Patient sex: F
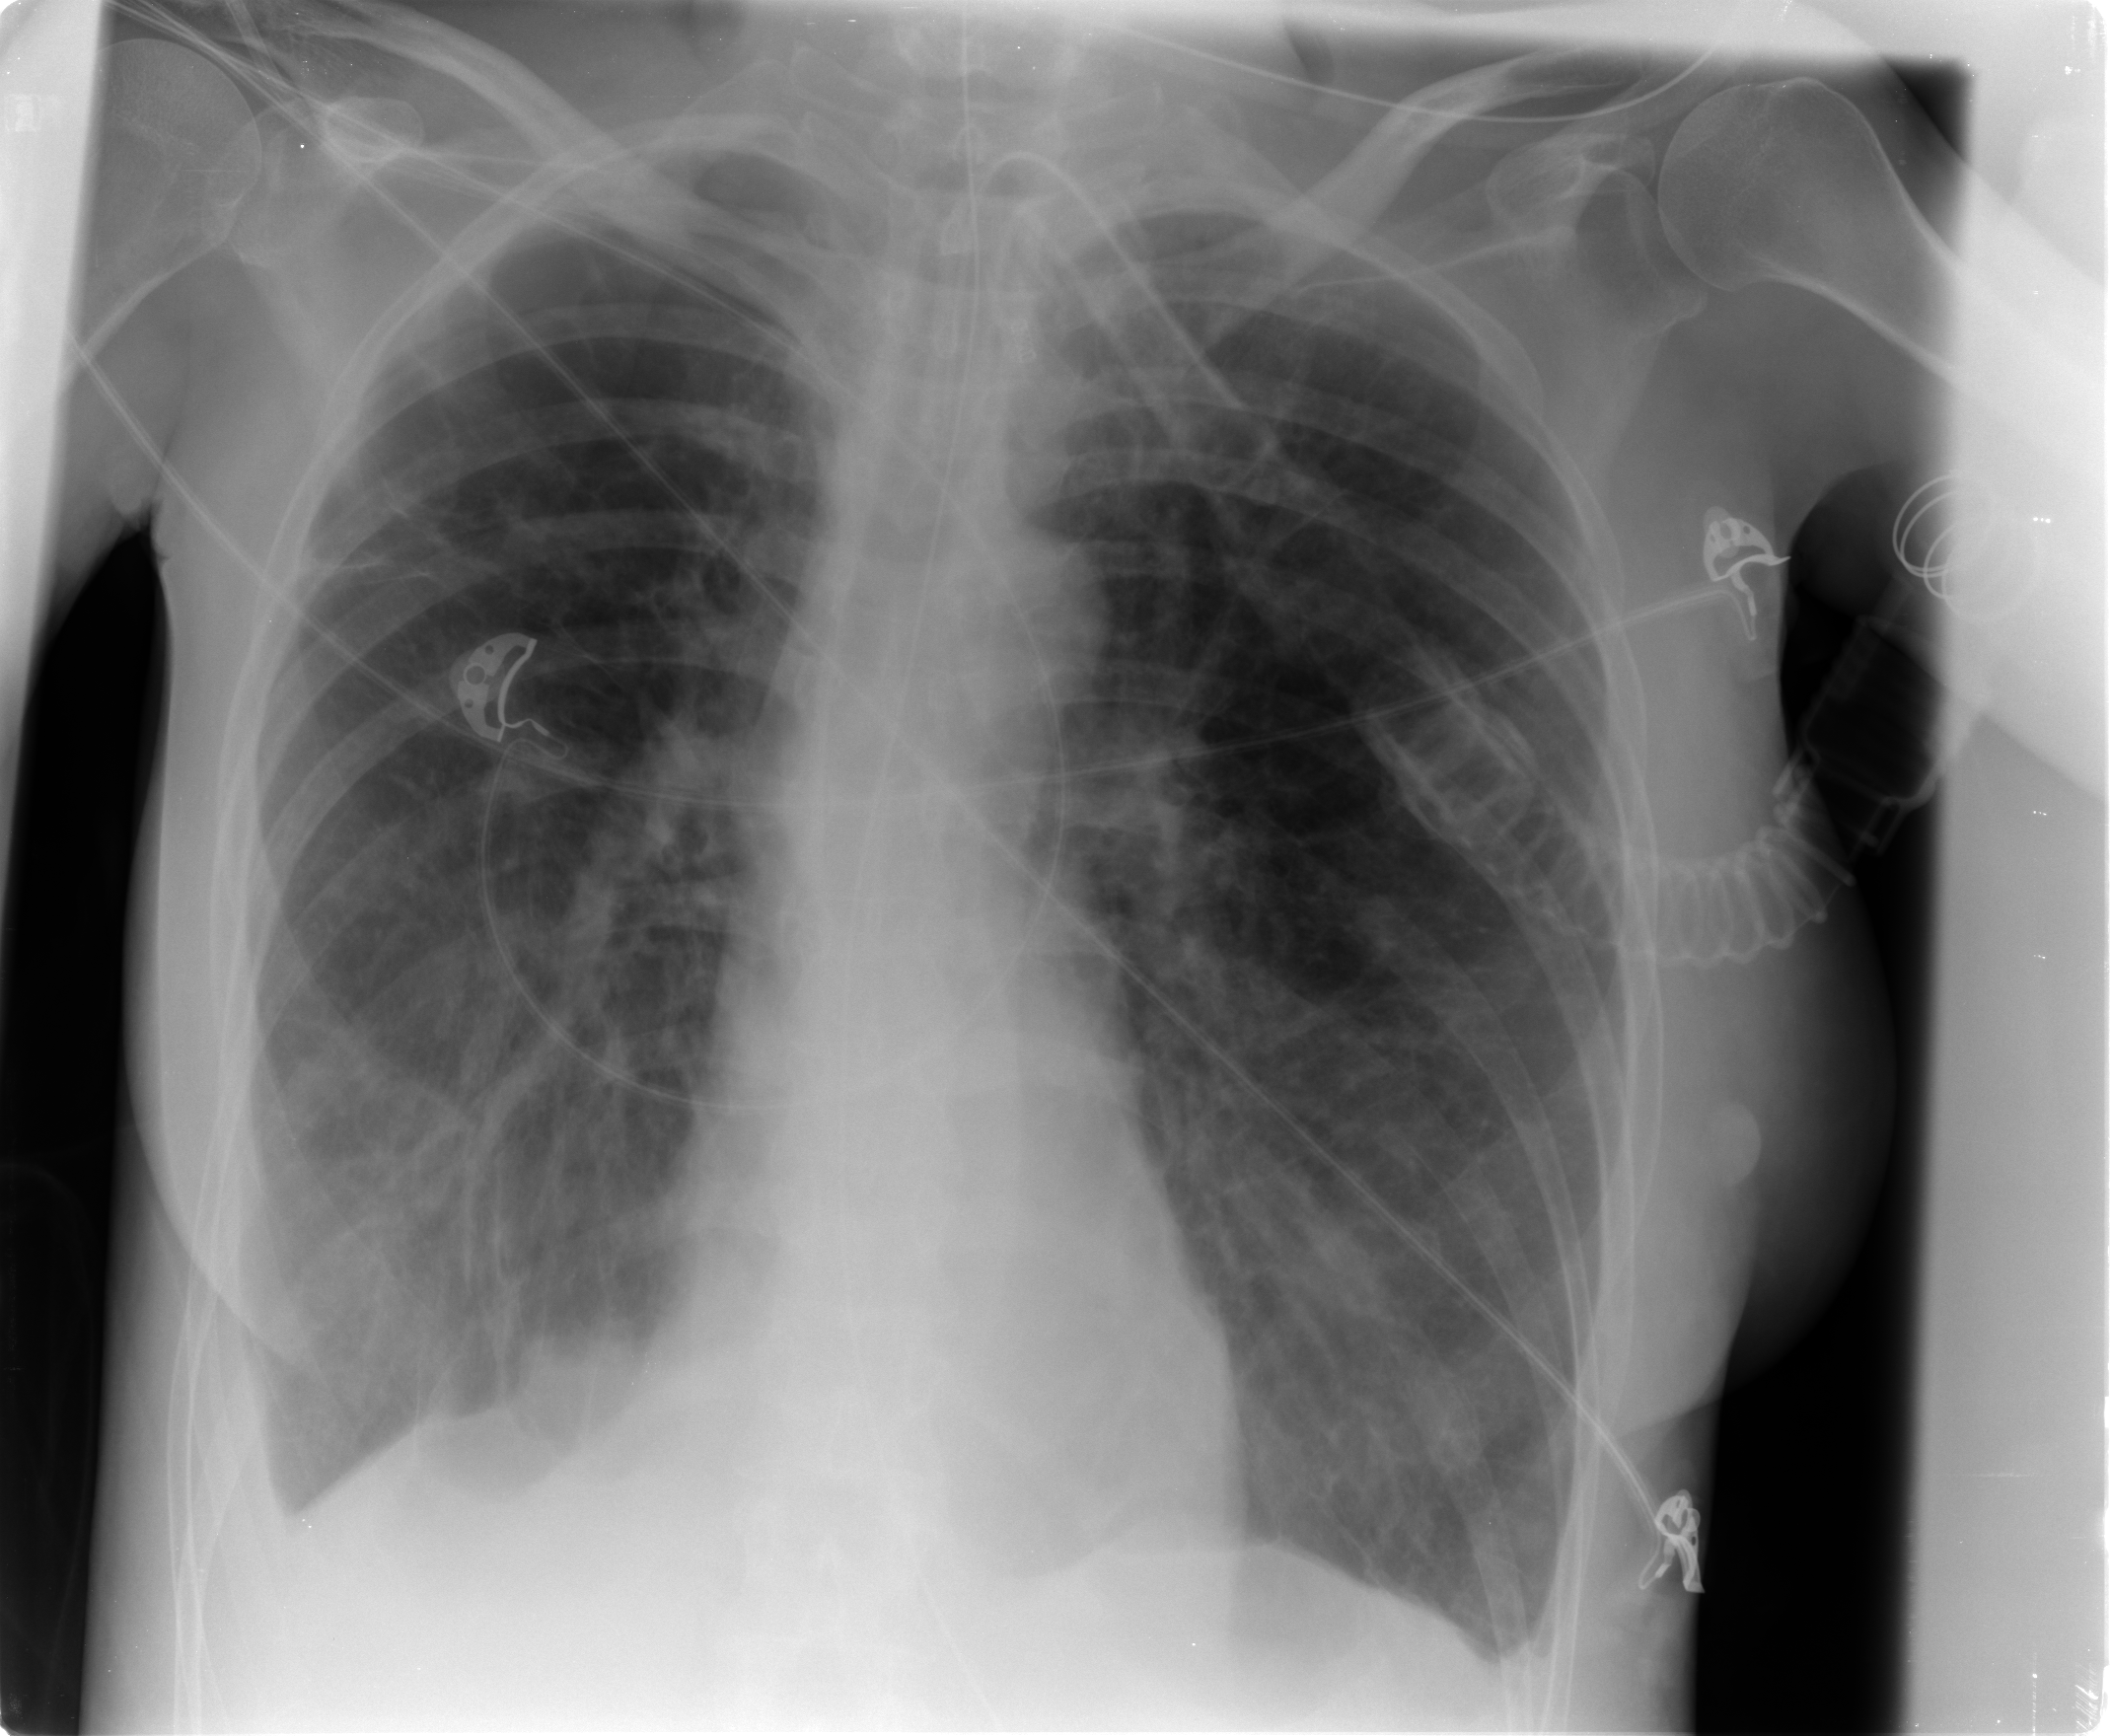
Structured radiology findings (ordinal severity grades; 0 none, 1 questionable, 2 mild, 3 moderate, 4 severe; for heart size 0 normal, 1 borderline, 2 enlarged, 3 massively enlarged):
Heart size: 0
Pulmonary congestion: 0
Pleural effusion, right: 1
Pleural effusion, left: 0
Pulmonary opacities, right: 0
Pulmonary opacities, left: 0
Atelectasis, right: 0
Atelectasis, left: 0